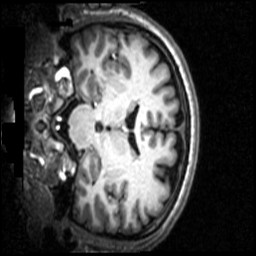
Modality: T1w
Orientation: coronal
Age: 30
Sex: male
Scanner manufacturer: siemens
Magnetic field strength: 2.894 T
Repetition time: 2.3 s
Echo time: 0.0021 s